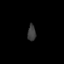
Tissue: skin
Cell type: Epithelial cells
Senescence score: 0.8873
Nuclear area (px): 132
Mean DAPI intensity: 59.053